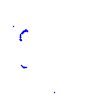
Particle: kaon